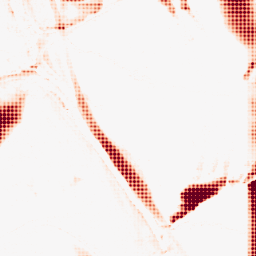
Category: morphological
Decomposition family: morphological_rect
Decomposition parameters: operation: opening
width: 50
height: 3
Upsampling method: sinc_blackman
Upsampling parameters: scale: 4
kernel_size: 4
Upsampling scale: 4